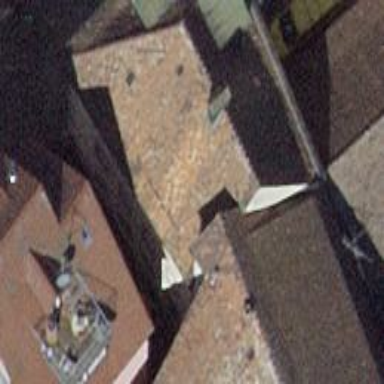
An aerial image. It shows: Apartment building with hipped roof.